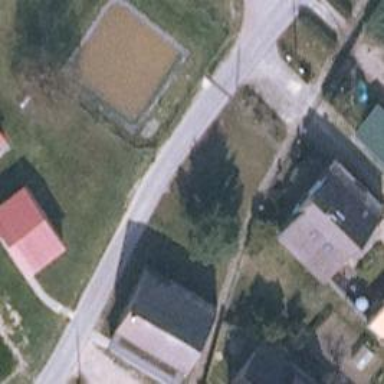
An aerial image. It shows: Asphalt road in residential area.